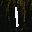
Label: 1